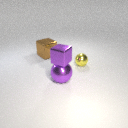
large purple metal sphere in front of small yellow metal sphere